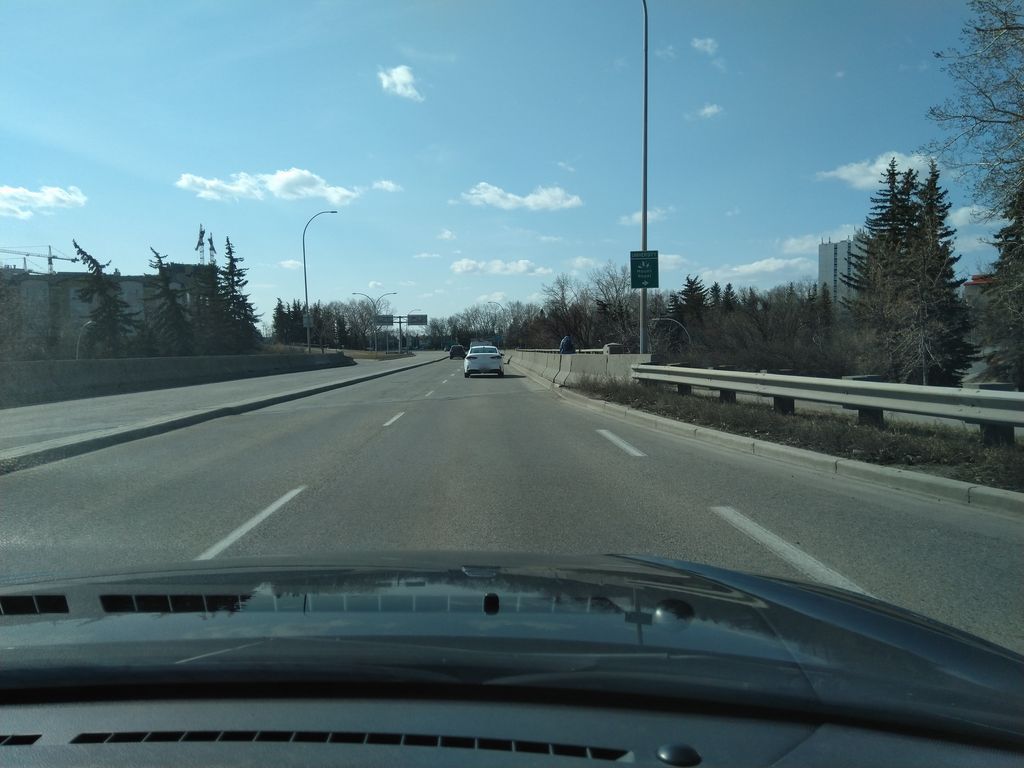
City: calgary